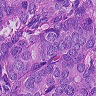
Metastatic tissue present: yes